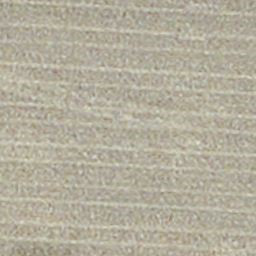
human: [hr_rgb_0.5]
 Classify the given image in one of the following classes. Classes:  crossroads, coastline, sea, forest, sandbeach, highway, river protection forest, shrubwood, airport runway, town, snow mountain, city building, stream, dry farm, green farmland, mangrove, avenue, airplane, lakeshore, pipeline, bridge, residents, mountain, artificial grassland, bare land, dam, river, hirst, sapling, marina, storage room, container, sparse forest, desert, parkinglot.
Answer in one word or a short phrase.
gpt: dry farm